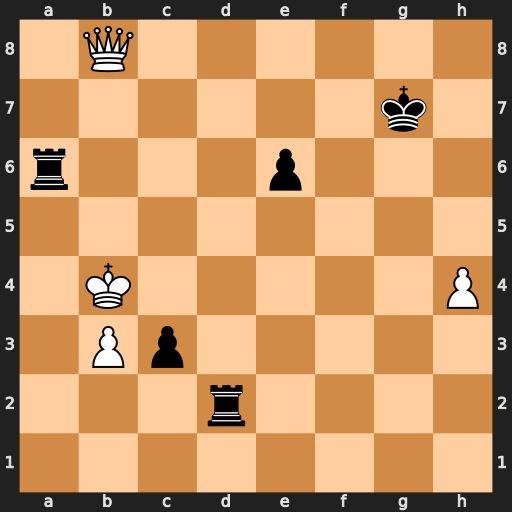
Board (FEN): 1Q6/6k1/r3p3/8/1K5P/1Pp5/3r4/8
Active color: w
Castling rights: -
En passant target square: -
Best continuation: Qb7+ Kf6 Qxa6